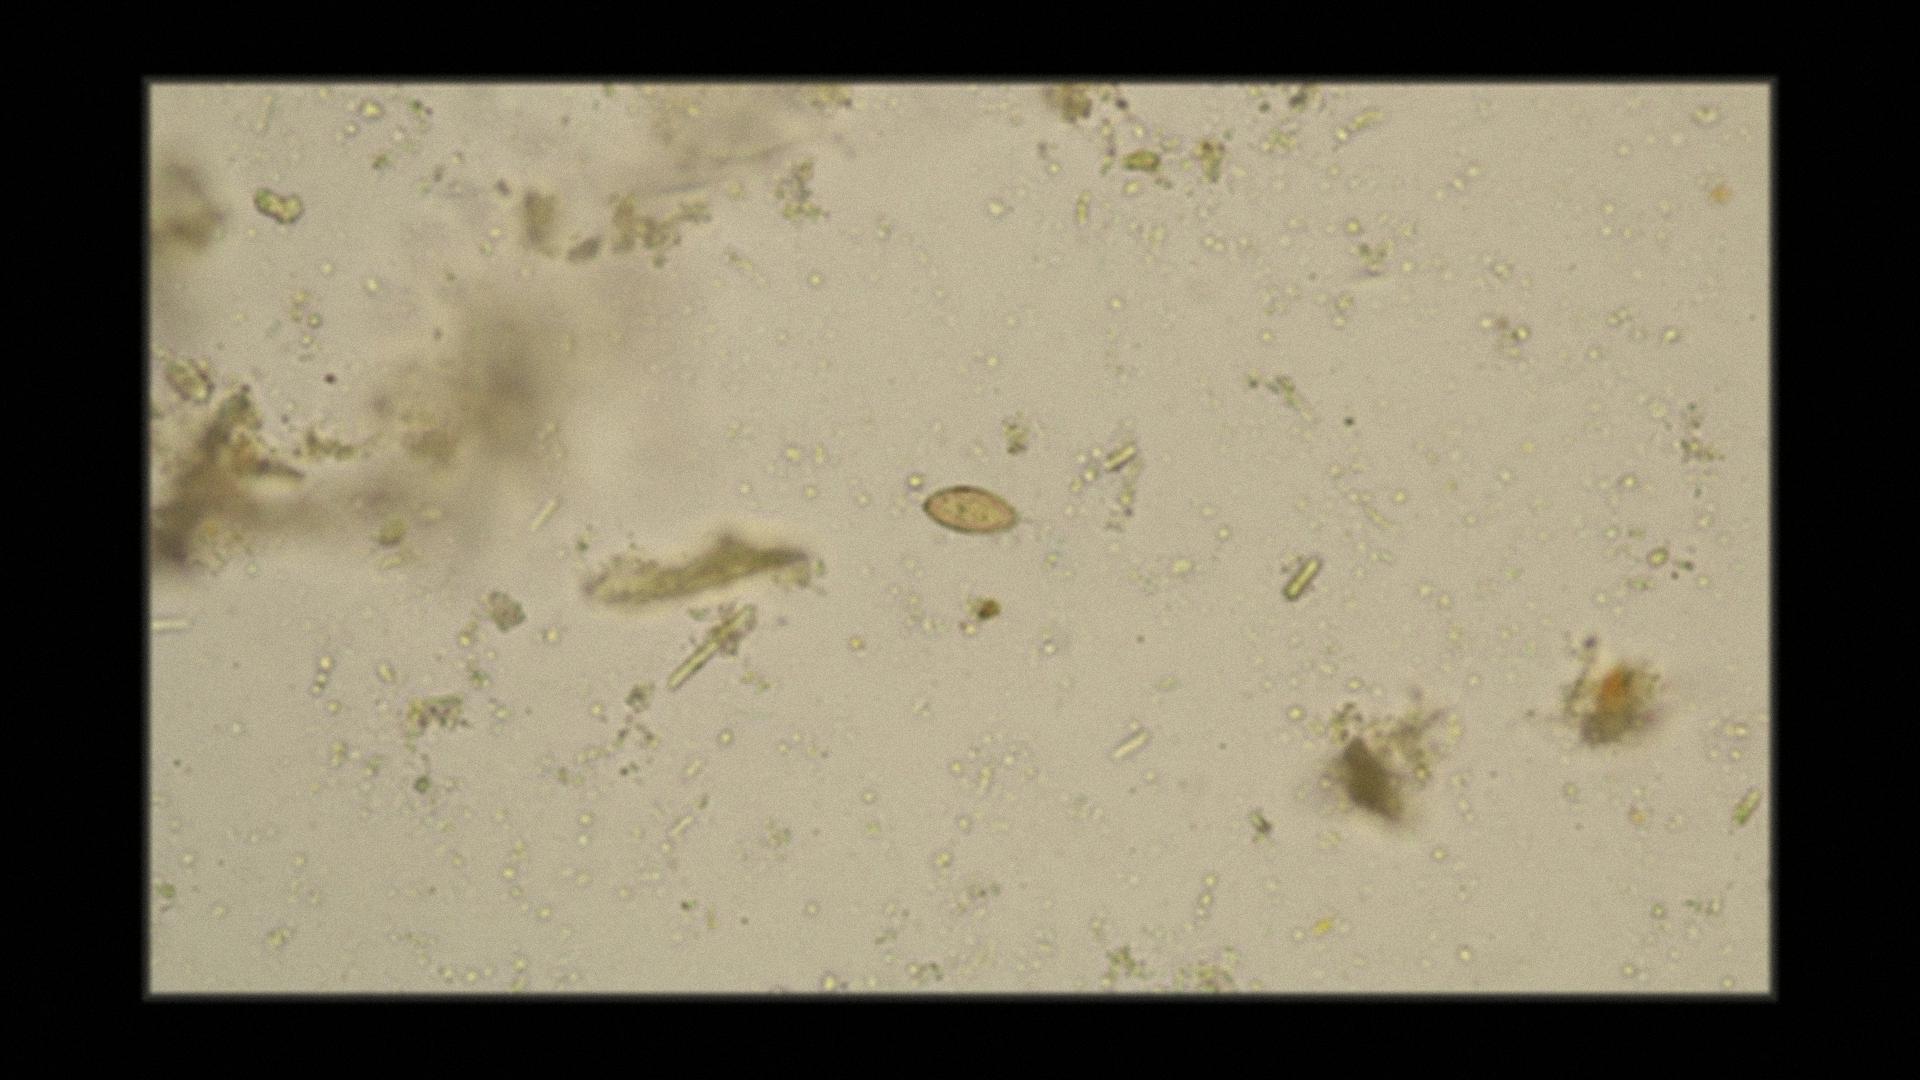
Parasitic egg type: Opisthorchis viverrine